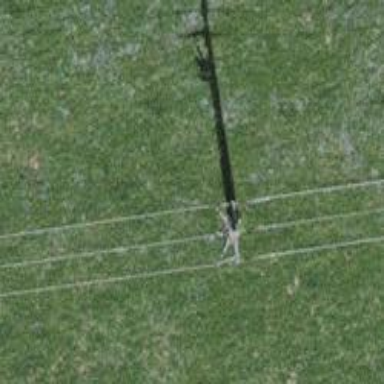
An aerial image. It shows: Three cables of power line.